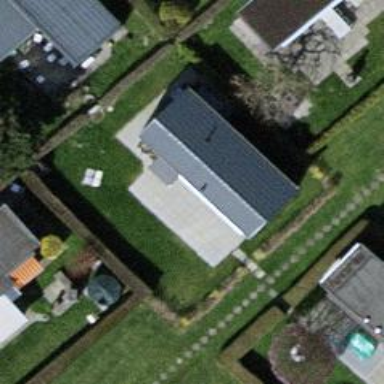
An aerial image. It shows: Static caravan.